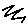
Label: zigzag